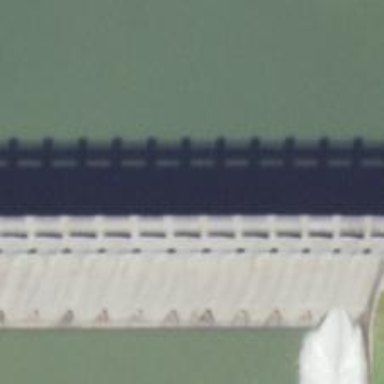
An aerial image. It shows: Dam across waterway.